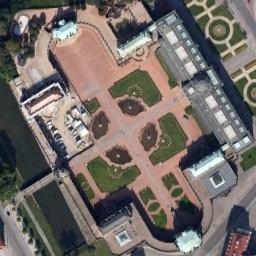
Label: palace